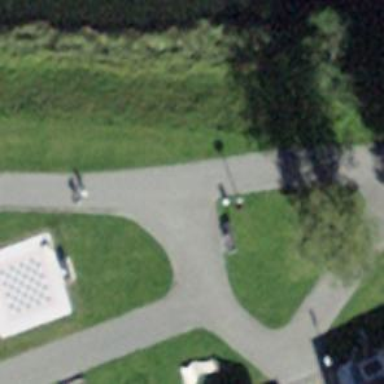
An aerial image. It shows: Bench for seating.